Interaction volume radius: 5 \u00c5
Interaction volume height: 15 \u00c5
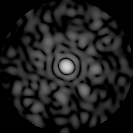
Disorder parameter: 0.8621